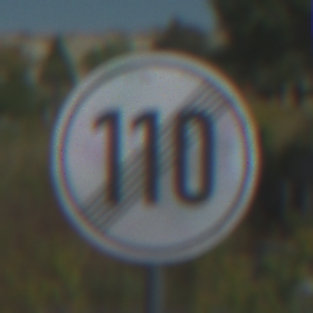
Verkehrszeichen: EndeGeschwindigkeit110
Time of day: Midday
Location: Outdoor (Special)
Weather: PartlyCloudy
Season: NotSpecified
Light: Natural